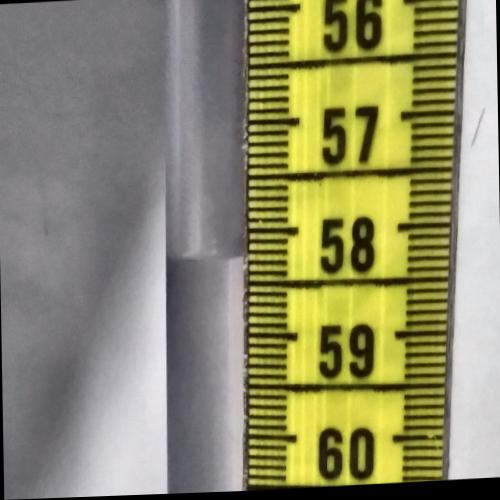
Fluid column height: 58.2 cm